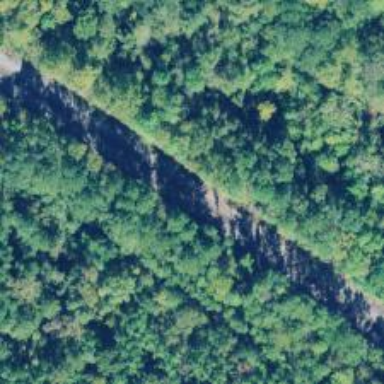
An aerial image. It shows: Railway track.